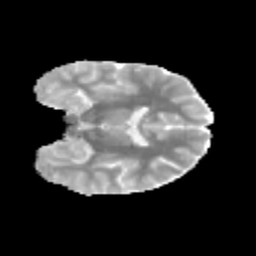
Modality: MD
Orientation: coronal
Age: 12
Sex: male
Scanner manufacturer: siemens
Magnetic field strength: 3 T
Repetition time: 3.8 s
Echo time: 0.07 s